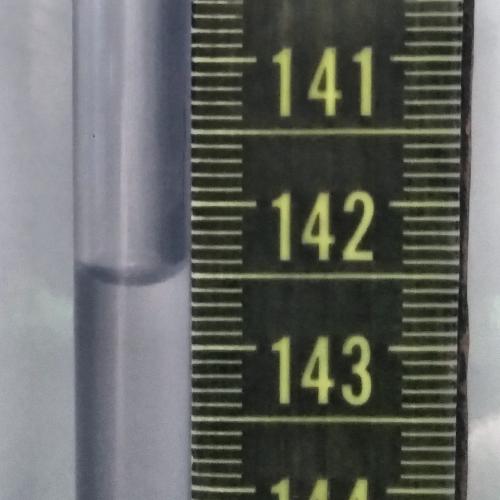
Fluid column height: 142.5 cm